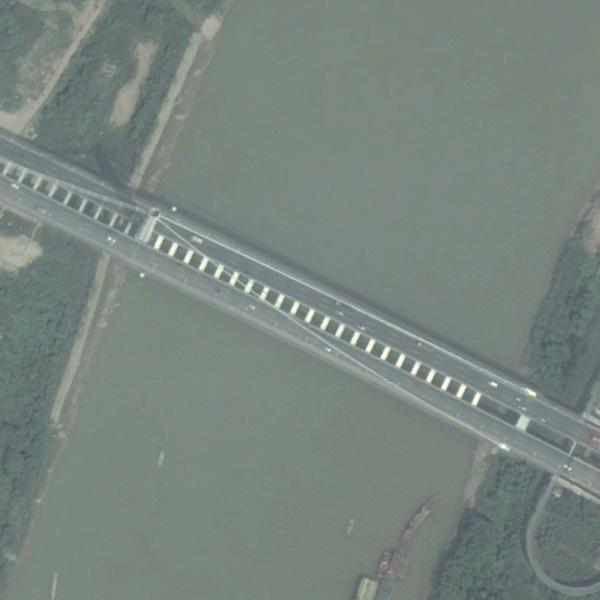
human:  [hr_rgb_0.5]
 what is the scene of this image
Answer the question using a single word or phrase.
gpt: bridge